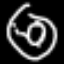
Label: donut